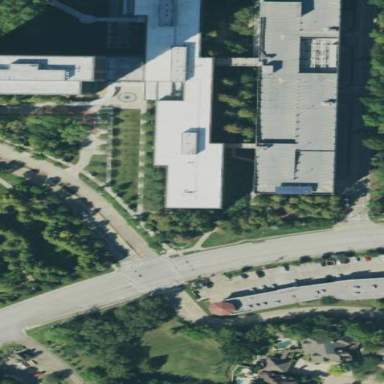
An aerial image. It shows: Commercial building.